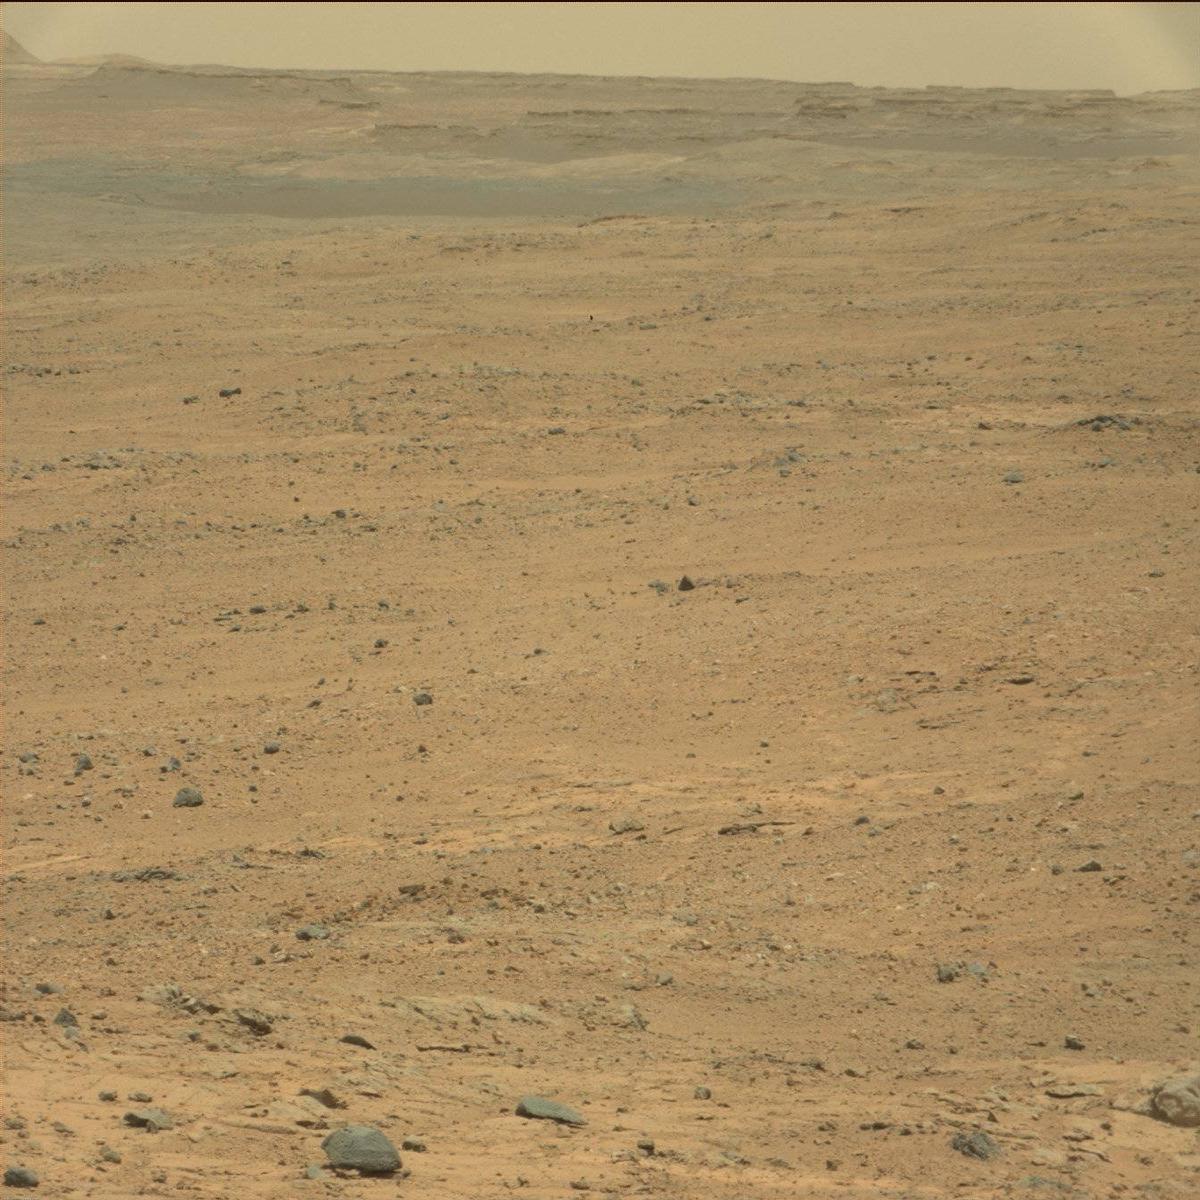
Terrain classes present: Bedrock, Ridge, Rock, Sand / Soil, Sky